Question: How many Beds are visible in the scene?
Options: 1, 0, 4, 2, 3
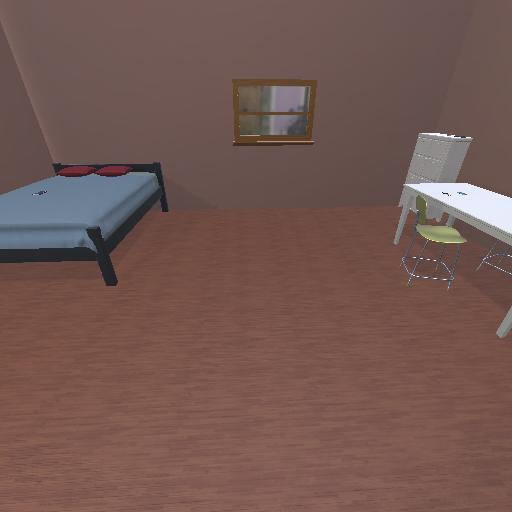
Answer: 1